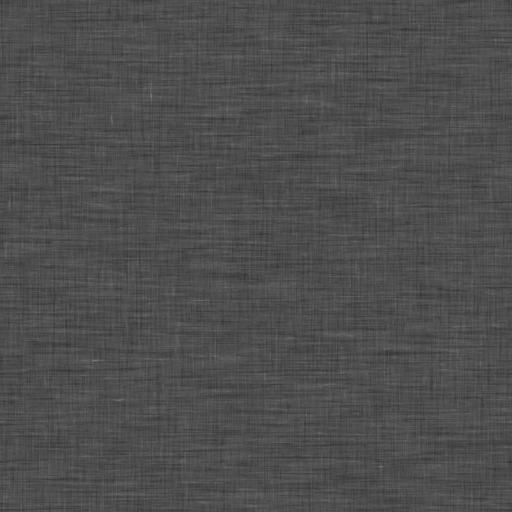
Tags: clean fabric smooth woven